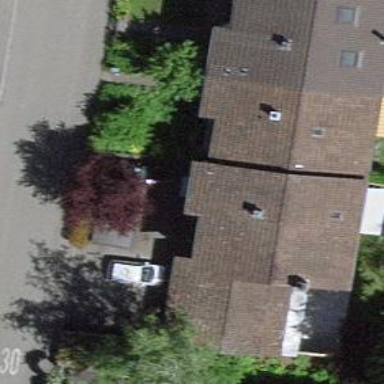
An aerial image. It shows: Semidetached house.